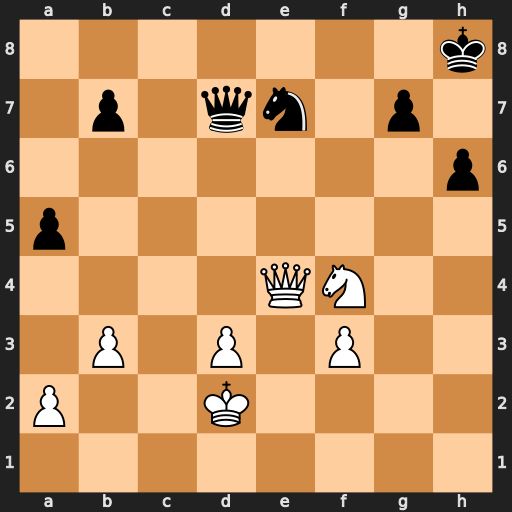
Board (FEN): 7k/1p1qn1p1/7p/p7/4QN2/1P1P1P2/P2K4/8
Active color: w
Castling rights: -
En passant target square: -
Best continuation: Qxe7 Qxe7 Ng6+ Kh7 Nxe7